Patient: sex M, age 48
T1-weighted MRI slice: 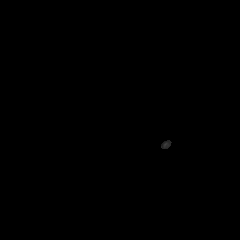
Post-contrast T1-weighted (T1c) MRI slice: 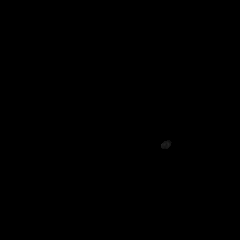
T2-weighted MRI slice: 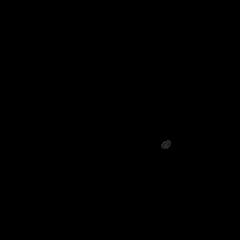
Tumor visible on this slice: no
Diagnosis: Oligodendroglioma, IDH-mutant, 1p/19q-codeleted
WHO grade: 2